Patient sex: M
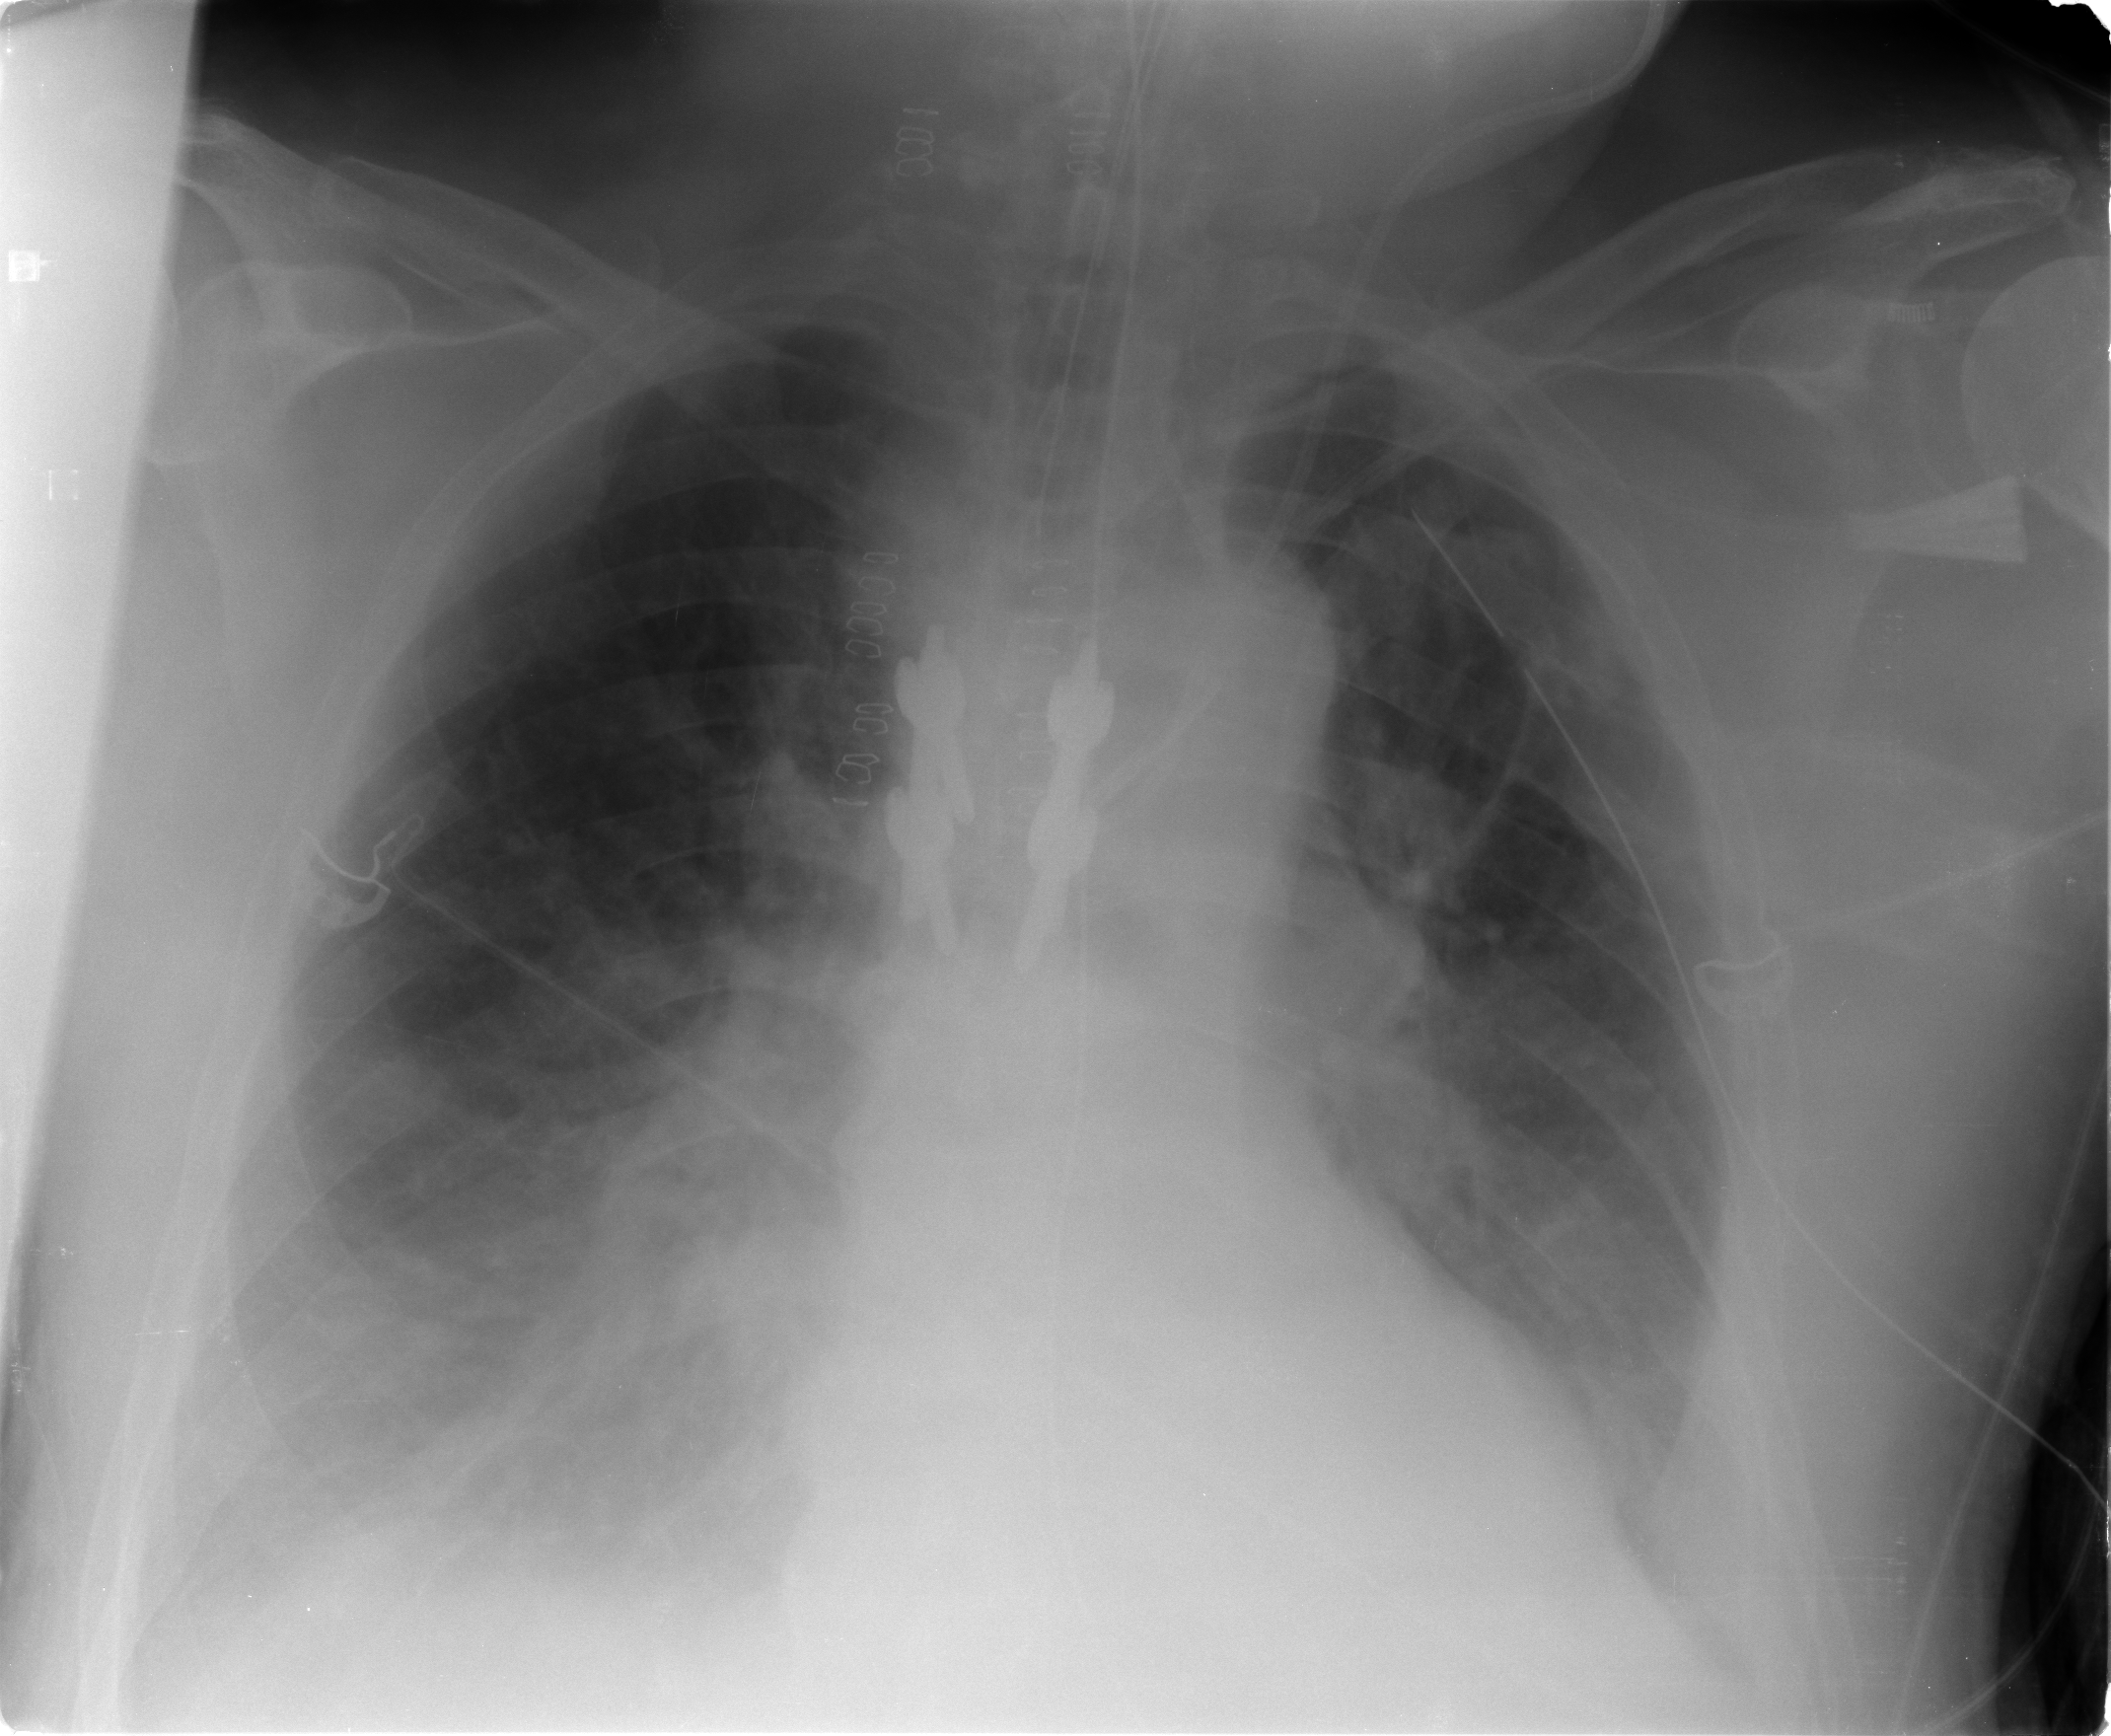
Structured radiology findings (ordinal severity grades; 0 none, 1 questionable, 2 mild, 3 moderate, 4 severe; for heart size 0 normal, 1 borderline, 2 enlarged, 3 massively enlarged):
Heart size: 0
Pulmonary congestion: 2
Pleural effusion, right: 2
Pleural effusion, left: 2
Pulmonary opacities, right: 2
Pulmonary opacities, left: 0
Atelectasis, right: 2
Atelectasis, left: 2